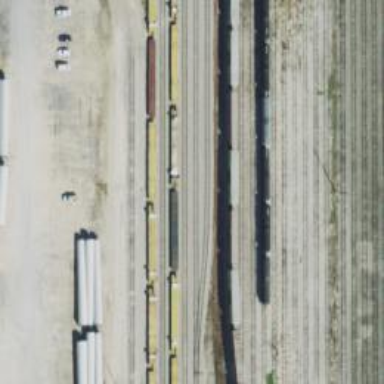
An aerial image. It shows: Railway yard used for servicing trains.